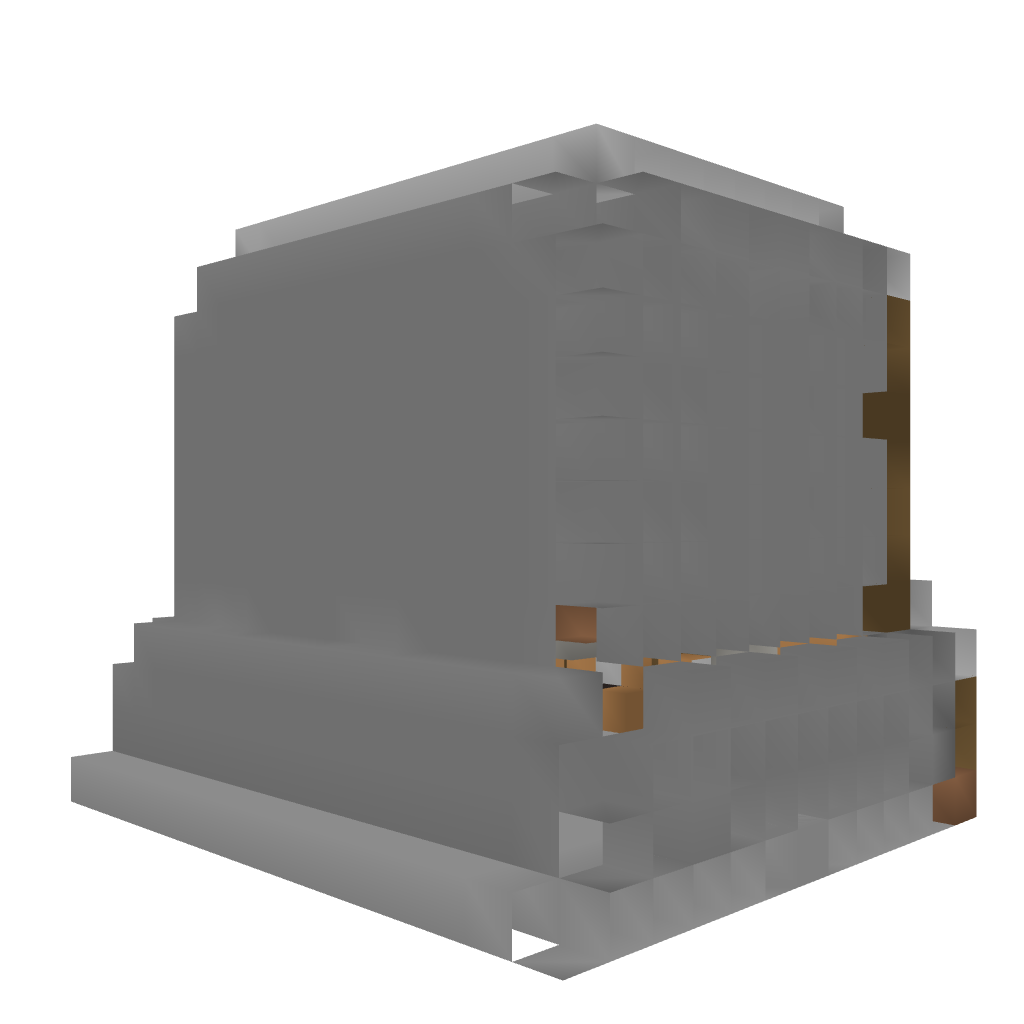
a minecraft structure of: Skin - Plant Melon / Watermelon